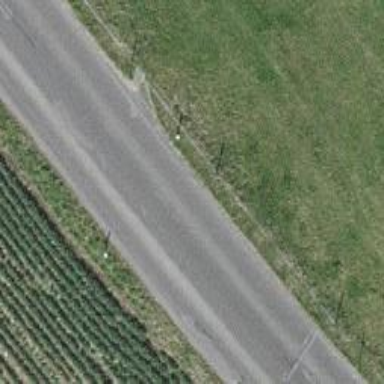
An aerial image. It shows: Tertiary road with asphalt surface.